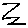
Label: zigzag